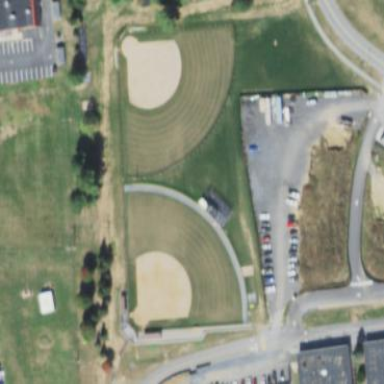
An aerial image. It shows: Baseball pitch for leisure and sports activities.